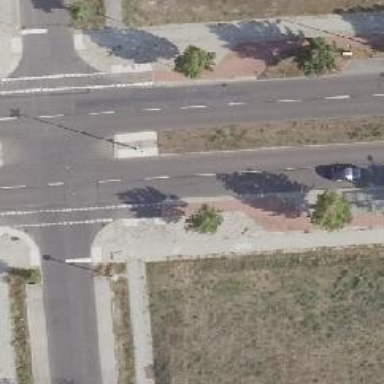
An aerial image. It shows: Unmarked crossing with pedestrian island.